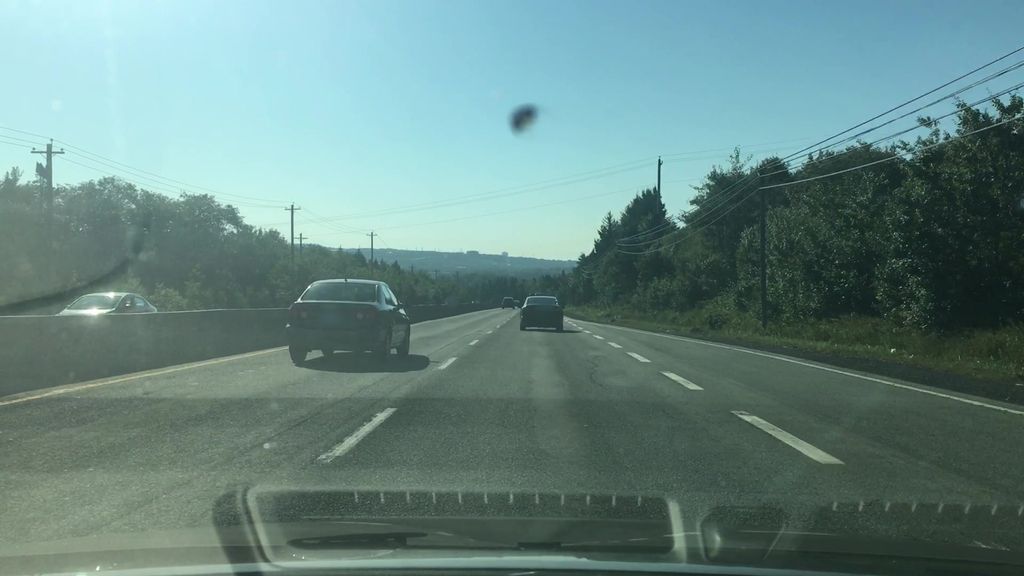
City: halifax